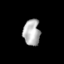
Tissue: skin
Cell type: Epithelial cells
Senescence score: 0.2536
Nuclear area (px): 434
Mean DAPI intensity: 176.332